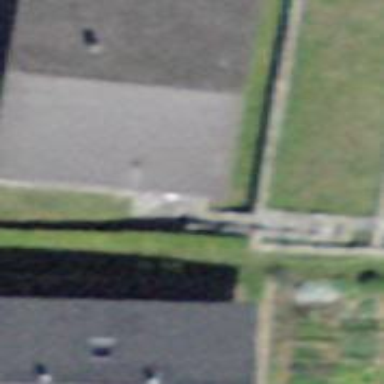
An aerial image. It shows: Hedge acting as barrier.